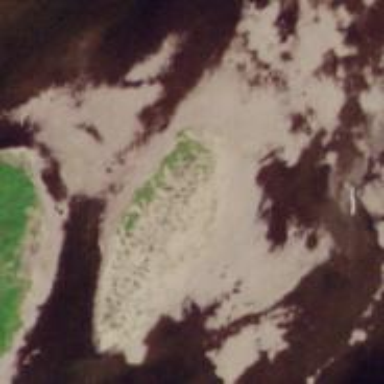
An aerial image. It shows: Islet.